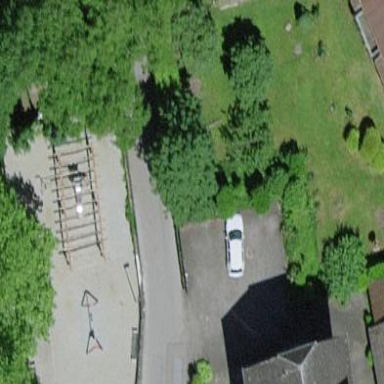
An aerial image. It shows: Playground area for leisure activities on the land.